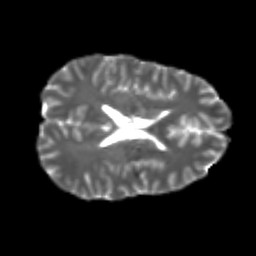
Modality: T2w
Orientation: axial
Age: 22
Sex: male
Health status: healthy
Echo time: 0.074 s